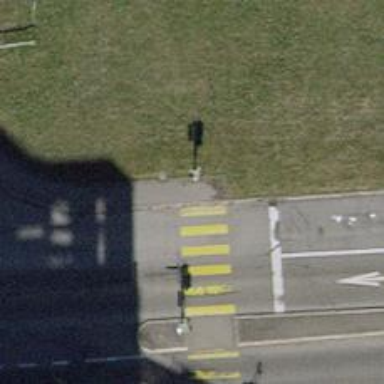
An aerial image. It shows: Kerb barrier.